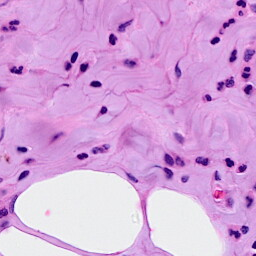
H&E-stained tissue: Breast